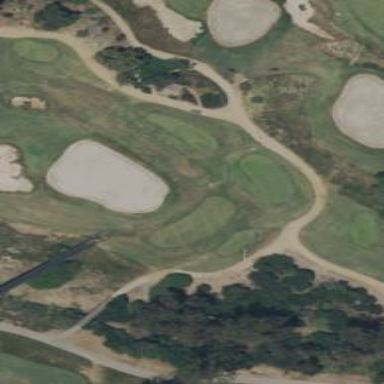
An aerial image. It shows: Rough area in golf course.